Question: This is a small C code
'''
#include<stdio.h>
int main()
{
char ch='Y';
while(ch=='Y')
{
printf("
Enter new value for Y ");
scanf("%c",&ch);
if(ch=='Y' || ch=='y')
// do some work
printf("Y was selected
");
}
printf("exiting main");
return 0;
}
'''
I entered 'Y' as input (without qoutes) for the first time, the loop returned true and came inside for the second time, but this time it didn't stop on scanf() for user input.(Please execute with input as 'Y' for clarity). The output is shown below :

As shown here, the compiler didn't stop for input for the second time. What is the reason behind this. Thanks in advance !
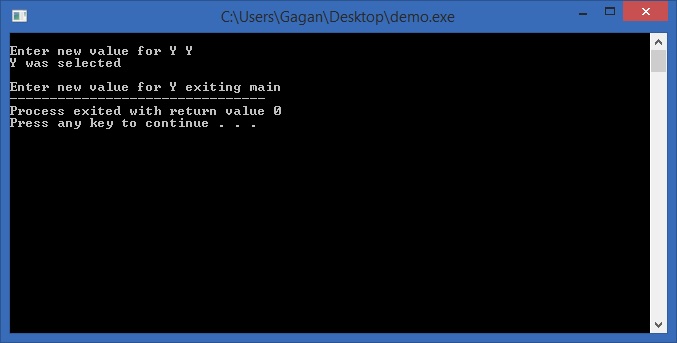
Answer: Just put a space in the scanf like this:
'''
scanf(" %c",&ch);
'''
And the reason is you enter: 'Y
' (with the enter)
scanf only reads 'Y'! So in the next scanf '
' is still in the buffer and get's read in!
So if you now have a space before you read something new it makes a cut (and it looks like this: '
')!